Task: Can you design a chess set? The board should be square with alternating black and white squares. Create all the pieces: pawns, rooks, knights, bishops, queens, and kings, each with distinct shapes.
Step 3558:
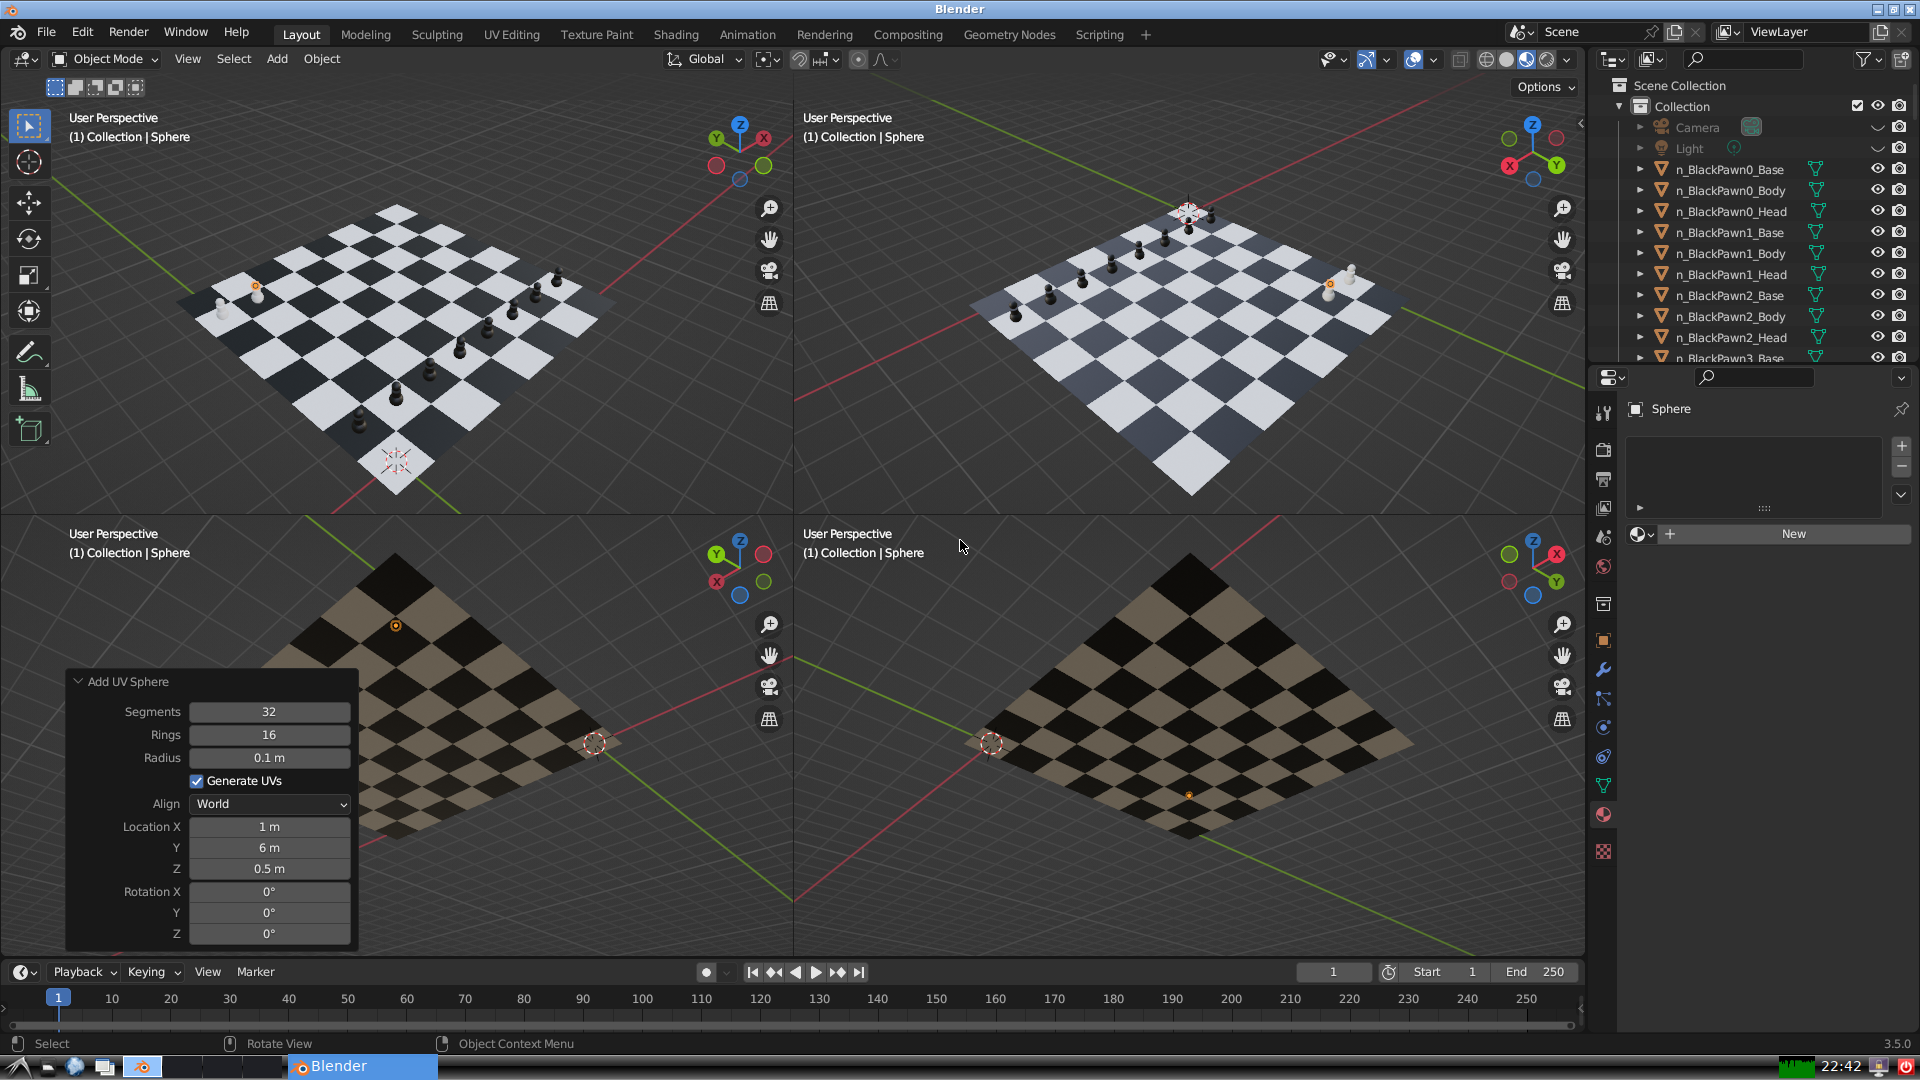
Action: {"key_press": ['Ctrl, Home']}